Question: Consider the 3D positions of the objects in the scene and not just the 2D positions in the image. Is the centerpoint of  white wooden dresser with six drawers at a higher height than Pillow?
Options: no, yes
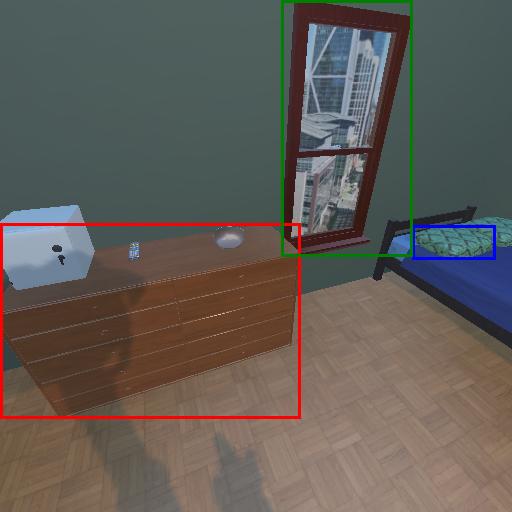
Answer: no